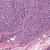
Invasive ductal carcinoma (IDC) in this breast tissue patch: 1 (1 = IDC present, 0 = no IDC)